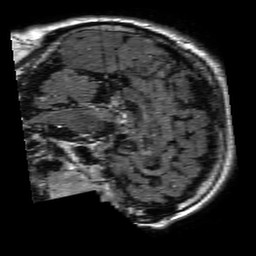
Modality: FLAIR
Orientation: sagittal
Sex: male
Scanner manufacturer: philips
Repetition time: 11 s
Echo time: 0.125 s